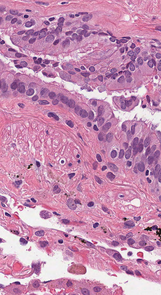
Tumor epithelial tissue: yes
Tumor-associated stroma tissue: yes
Normal tissue: no